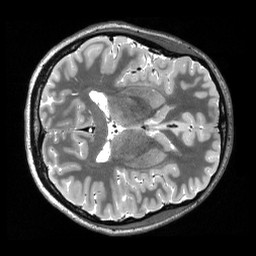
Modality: T2w
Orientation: axial
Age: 22
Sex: female
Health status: healthy
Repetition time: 3.2 s
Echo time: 0.563 s